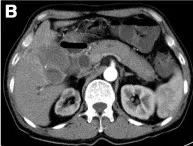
CT and MRI scan of the patient. Contrast CT. Arterial phase.
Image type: radiology (ct)